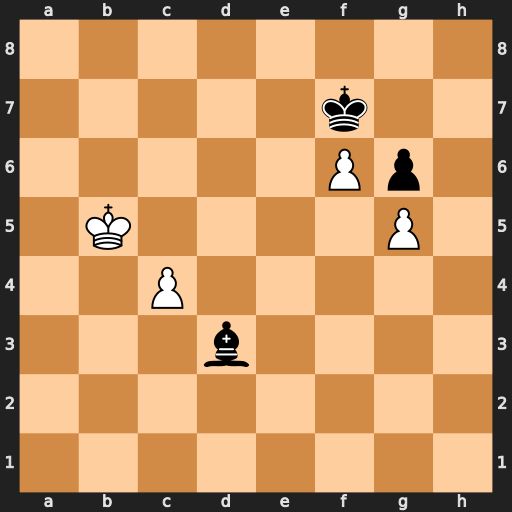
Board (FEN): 8/5k2/5Pp1/1K4P1/2P5/3b4/8/8
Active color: w
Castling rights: -
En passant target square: -
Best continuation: Kb4 Ke6 c5